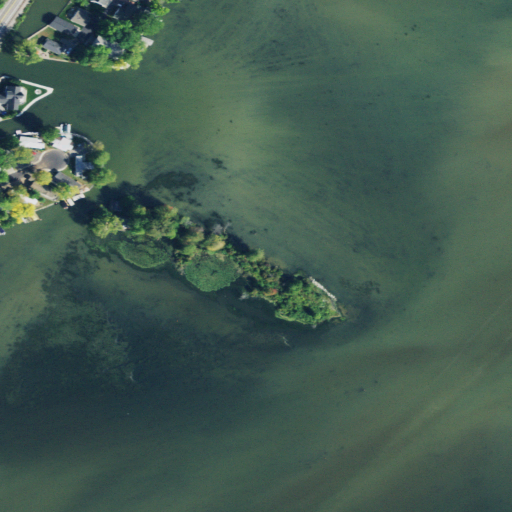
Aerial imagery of island in Ohio named Bank Island containing open water, medium intensity development, herbaceous wetlands, high intensity development, and low intensity development